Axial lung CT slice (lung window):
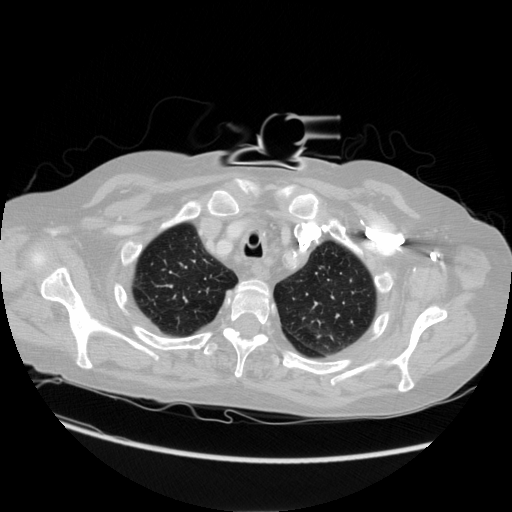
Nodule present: no